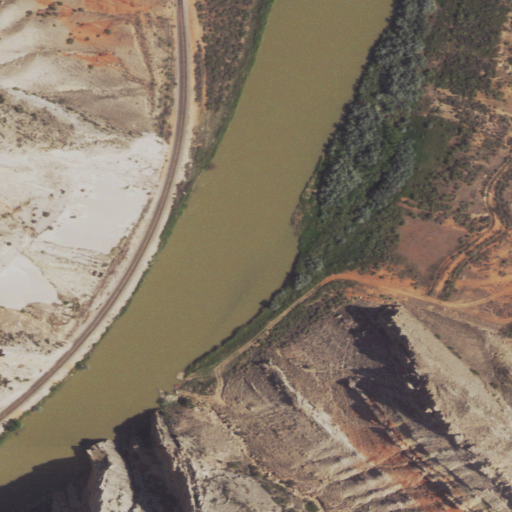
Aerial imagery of valley in Wyoming named Sheep Canyon containing shrub, open water, grassland, woody wetlands, and barren land